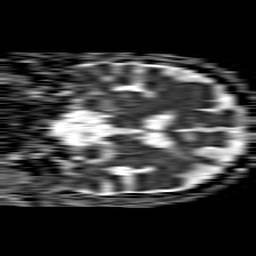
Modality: ADC
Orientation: coronal
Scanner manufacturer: philips
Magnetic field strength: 1.5 T
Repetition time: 4.6 s
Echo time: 0.08631 s